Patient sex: M
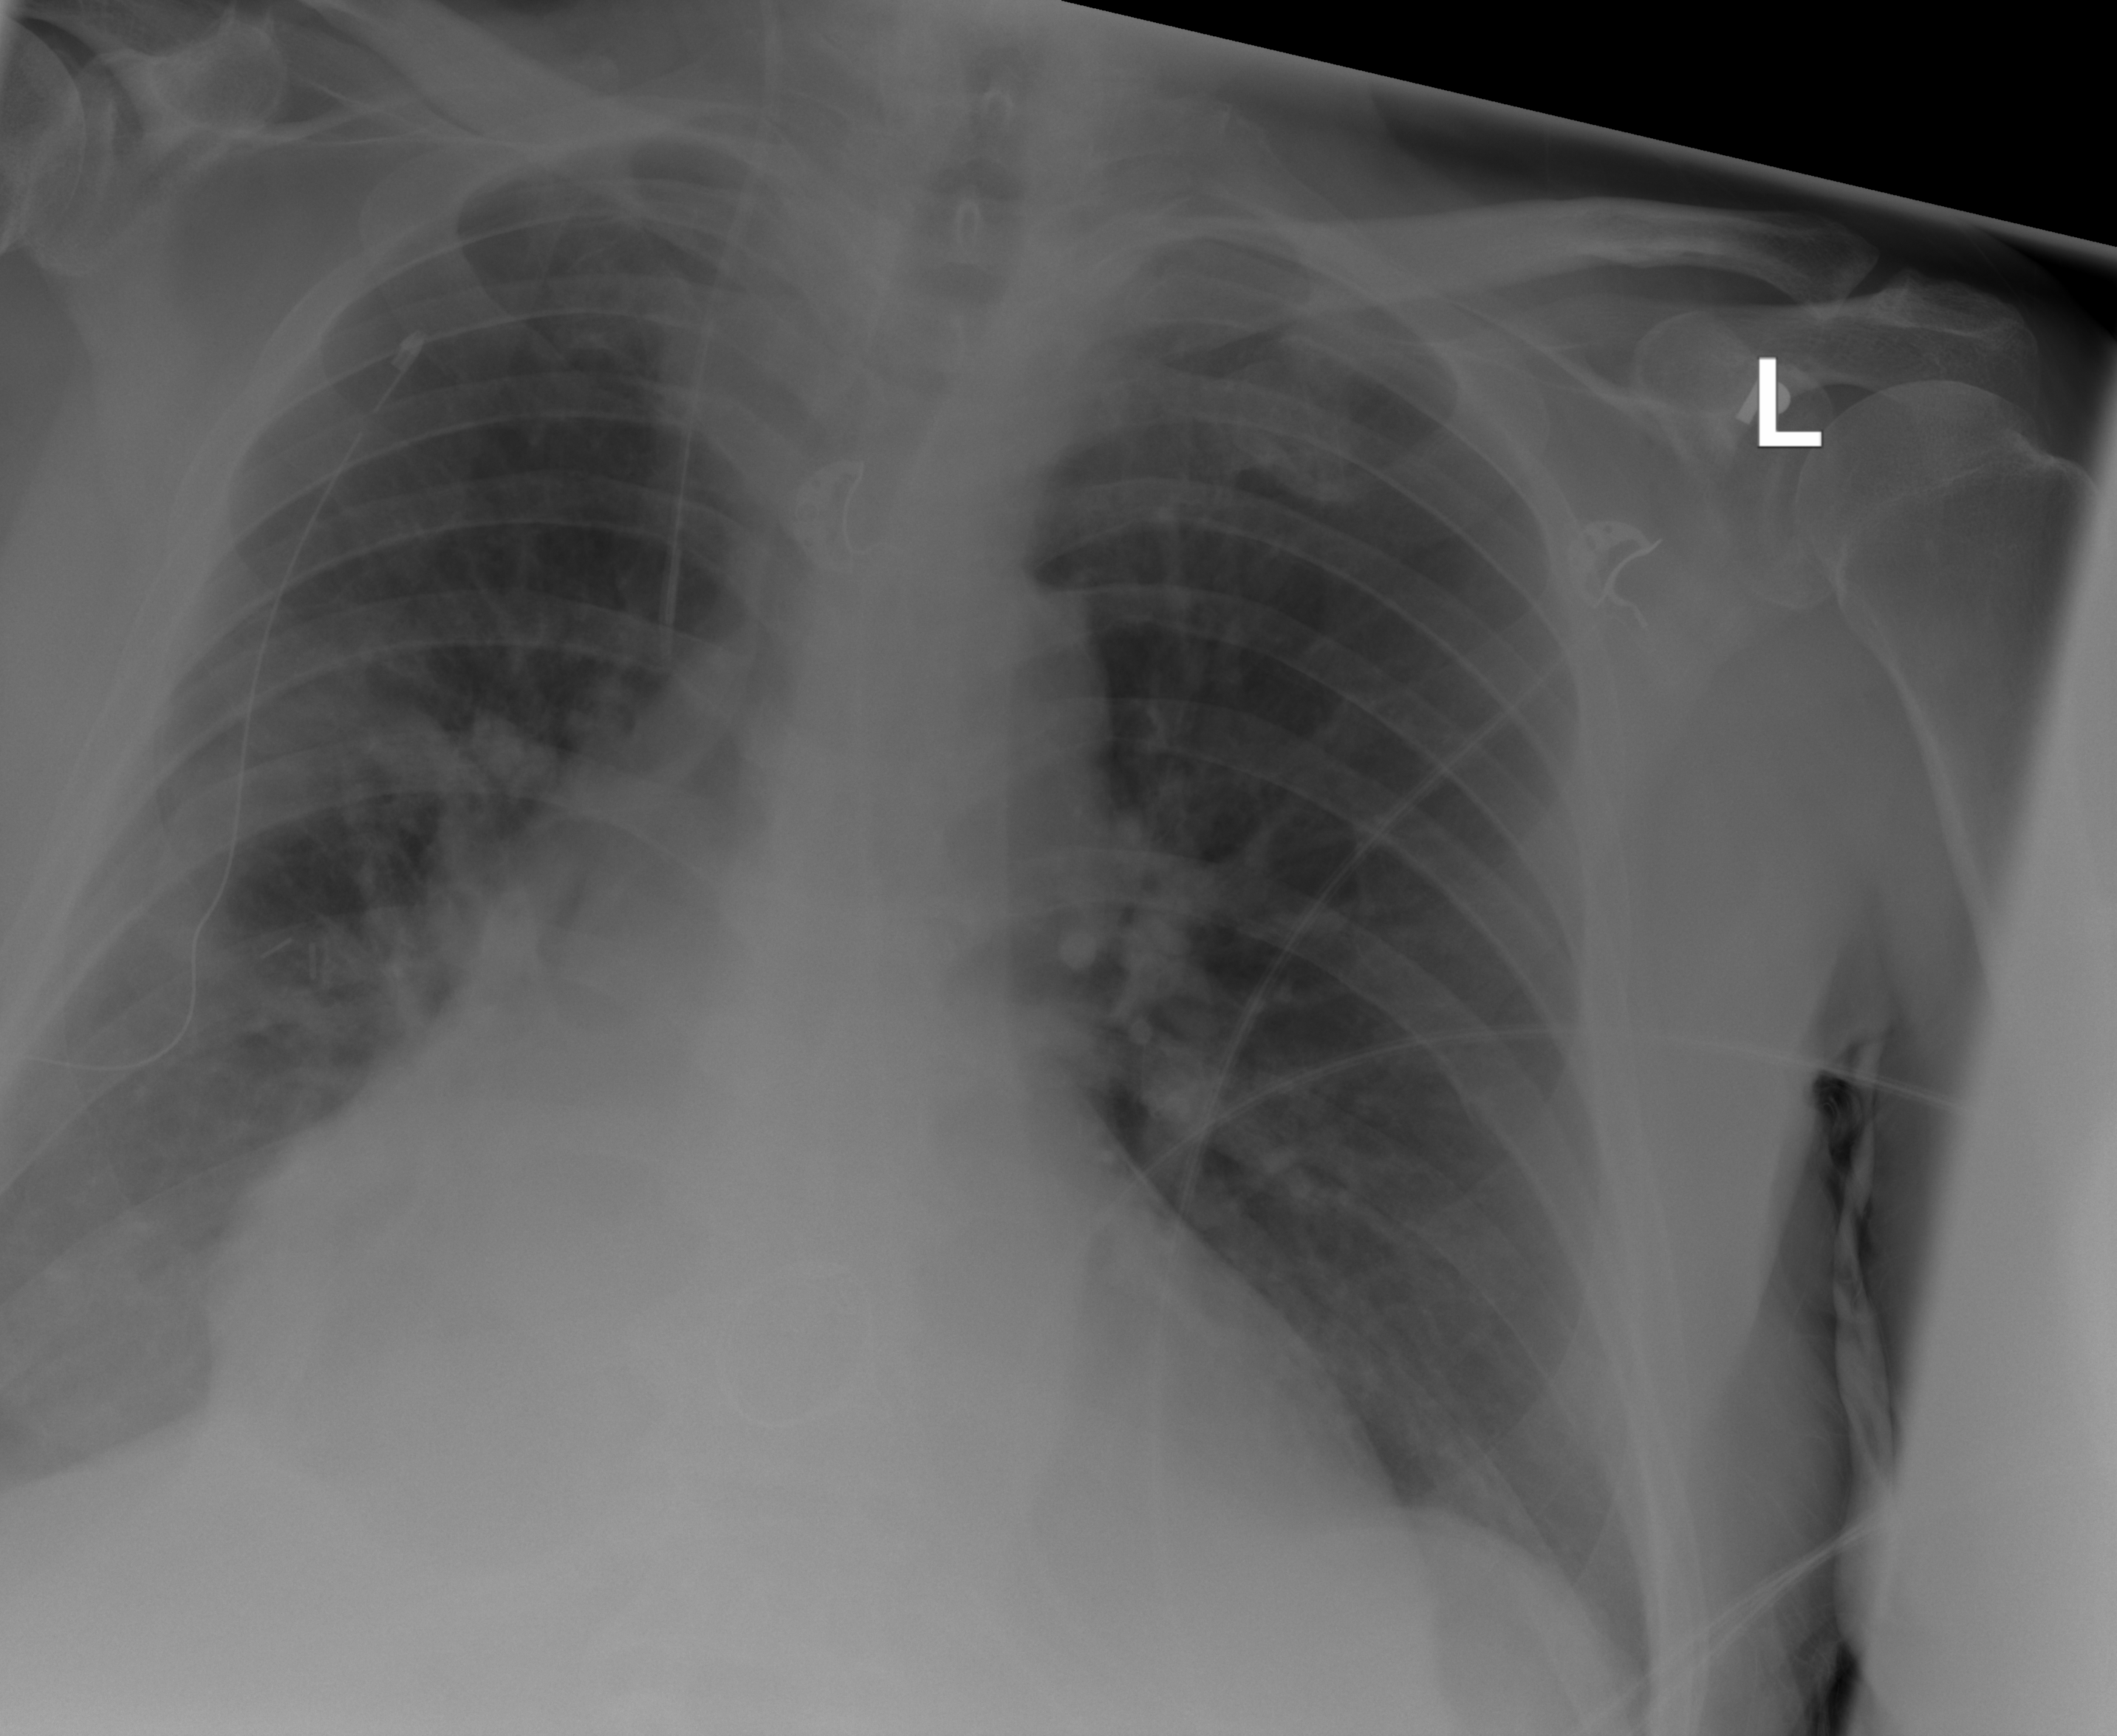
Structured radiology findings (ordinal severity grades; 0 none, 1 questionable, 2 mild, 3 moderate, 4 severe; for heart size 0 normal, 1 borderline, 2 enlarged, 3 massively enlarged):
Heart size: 2
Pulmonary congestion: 0
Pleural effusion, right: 2
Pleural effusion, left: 2
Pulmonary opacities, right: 2
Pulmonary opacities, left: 0
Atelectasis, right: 2
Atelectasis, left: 2